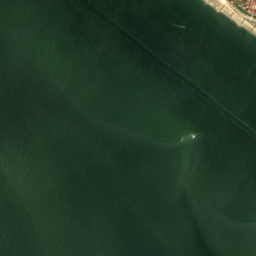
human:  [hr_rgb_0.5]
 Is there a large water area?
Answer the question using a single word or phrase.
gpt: yes

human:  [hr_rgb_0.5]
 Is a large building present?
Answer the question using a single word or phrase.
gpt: no

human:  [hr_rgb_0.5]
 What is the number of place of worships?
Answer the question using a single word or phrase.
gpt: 1

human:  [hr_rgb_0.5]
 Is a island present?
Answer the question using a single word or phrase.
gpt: yes

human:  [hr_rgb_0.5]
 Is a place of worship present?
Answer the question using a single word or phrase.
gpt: yes

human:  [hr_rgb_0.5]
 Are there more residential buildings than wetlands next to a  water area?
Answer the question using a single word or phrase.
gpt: yes

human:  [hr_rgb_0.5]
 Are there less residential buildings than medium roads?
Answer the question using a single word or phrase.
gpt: no

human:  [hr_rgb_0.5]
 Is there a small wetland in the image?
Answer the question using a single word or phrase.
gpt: no

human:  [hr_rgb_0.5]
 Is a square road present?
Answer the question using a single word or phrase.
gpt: no

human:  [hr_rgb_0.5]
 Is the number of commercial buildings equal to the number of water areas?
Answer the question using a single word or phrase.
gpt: no

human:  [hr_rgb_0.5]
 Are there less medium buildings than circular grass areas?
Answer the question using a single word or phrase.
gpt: no

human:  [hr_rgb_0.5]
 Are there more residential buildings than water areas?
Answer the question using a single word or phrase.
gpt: yes

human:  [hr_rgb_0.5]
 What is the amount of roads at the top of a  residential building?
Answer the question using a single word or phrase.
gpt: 25

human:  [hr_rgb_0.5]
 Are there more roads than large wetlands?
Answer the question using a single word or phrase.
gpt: yes

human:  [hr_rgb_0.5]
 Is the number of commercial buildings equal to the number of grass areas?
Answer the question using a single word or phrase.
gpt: no

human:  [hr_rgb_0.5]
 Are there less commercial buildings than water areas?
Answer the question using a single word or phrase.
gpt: no

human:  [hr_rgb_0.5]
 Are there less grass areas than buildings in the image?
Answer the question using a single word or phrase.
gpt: yes

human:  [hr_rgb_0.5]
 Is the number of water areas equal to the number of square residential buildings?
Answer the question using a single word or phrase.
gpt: no

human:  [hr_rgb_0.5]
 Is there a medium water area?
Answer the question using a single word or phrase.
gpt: no

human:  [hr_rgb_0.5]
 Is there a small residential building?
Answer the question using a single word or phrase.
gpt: yes

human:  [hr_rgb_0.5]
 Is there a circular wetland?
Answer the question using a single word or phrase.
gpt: no

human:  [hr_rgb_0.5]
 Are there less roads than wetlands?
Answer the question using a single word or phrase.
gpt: no

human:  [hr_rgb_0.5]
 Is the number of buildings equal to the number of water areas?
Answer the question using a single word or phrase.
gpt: no

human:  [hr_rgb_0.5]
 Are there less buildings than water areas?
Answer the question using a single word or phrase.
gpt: no

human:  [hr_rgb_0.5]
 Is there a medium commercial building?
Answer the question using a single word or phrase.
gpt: no

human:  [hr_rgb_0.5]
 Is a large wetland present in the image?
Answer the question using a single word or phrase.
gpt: yes

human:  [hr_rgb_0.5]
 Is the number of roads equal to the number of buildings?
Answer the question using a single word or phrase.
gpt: no

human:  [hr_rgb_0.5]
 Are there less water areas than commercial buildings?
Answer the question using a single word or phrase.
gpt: yes

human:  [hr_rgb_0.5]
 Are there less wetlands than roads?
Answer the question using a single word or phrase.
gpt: yes

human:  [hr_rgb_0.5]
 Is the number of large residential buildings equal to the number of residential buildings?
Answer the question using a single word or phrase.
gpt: no

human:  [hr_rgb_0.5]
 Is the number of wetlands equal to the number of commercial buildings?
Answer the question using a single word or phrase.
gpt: yes

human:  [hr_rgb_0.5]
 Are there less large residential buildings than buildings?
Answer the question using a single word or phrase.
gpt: yes

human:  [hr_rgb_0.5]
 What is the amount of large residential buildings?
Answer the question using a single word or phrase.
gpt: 0

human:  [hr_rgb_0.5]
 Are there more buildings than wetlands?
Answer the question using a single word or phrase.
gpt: yes

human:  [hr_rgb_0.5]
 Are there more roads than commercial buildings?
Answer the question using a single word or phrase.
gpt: yes

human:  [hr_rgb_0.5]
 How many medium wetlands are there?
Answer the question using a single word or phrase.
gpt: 0